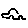
Label: car